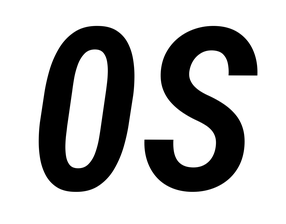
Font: Roboto-Italic_Condensed_SemiBold_Italic